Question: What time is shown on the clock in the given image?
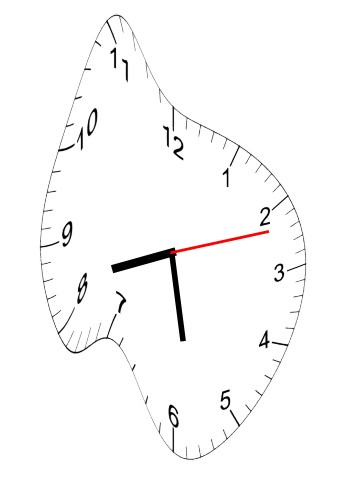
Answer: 08:28:12